Question: I have a situation where a rather clever website updates the latest information on the site via Shockwave Flash through a TCP connection. The data received is then updated onto the page via JavaScript so in order to get the latest data a browser is required. If attempts are made to hit the website with continual requests then a) you get banned and b) you're not actually getting the latest data, only the last updated base framework.
So I need to run a browser with scripts enabled.
My first question is, using the standard WPF WebBrowser in .NET I get the following warnings which I don't get in standard IE, Chrome or Firefox. What is causing this and how do I supress/allow it but still allowing scripts for the site to be run?

My second question relates to is there a better way do to this or are there any better alternatives to the WebBrowser control that will
- Allow scripts to run- can access the DOM or html and scripts returned in at least text format- is compatible with WPF- can hide the browser as I don't actually want it displayed.
So far I've looked into WebKit.NET which doesn't seem to allow access to the DOM and didn't like WPF windows when I tested and also Awesomium but again didn't appear to allow direct access to the DOM without javascript.
Are there any other options (apart from hacking their scripts)?
Thank you
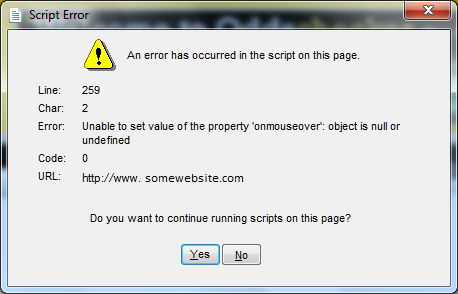
Answer: Ultimately I ended up keeping the WPF control and used <URL> code to inject a JavaScript script to disable JavaScript errors. The 'Microsoft HTML Object Library' needs to be added.
'''
private const string DisableScriptError = @"function noError() { return true;} window.onerror = noError;";
private void webBrowser1_Navigated(object sender, System.Windows.Navigation.NavigationEventArgs e)
{
InjectDisableScript();
}
private void InjectDisableScript()
{
HTMLDocumentClass doc = webBrowser1.Document as HTMLDocumentClass;
HTMLDocument doc2 = webBrowser1.Document as HTMLDocument;
IHTMLScriptElement scriptErrorSuppressed = (IHTMLScriptElement)doc2.createElement("SCRIPT");
scriptErrorSuppressed.type = "text/javascript";
scriptErrorSuppressed.text = DisableScriptError;
IHTMLElementCollection nodes = doc.getElementsByTagName("head");
foreach (IHTMLElement elem in nodes)
{
HTMLHeadElementClass head = (HTMLHeadElementClass)elem;
head.appendChild((IHTMLDOMNode)scriptErrorSuppressed);
}
}
'''